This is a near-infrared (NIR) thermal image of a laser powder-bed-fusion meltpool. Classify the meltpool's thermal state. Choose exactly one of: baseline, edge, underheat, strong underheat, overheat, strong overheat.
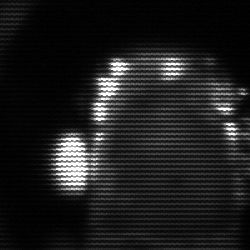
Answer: baseline